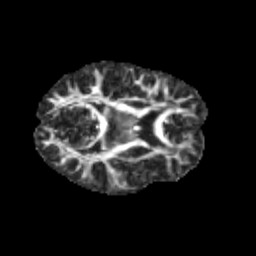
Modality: FA
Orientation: axial
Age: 12
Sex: female
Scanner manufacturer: siemens
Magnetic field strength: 3 T
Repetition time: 3.8 s
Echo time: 0.07 s